Question: I tried some simple examples like the following one:
'''
<?xml version="1.0" encoding="ISO-8859-1" standalone="no"?>
<!DOCTYPE svg PUBLIC "-//W3C//DTD SVG 20010904//EN" "http://www.w3.org/TR/2001/REC-SVG-20010904/DTD/svg10.dtd">
<svg width="200" height="200" xmlns="http://www.w3.org/2000/svg" xmlns:xlink="http://www.w3.org/1999/xlink">
<defs>
<script type="text/javascript">
<![CDATA[
function test() {
var svgElement = document.documentElement;
var tnode = document.createTextNode('thx for the click');
var t = document.createElement('text');
t.setAttribute('x','20');
t.setAttribute('y','32');
t.setAttribute('class','ext');
t.setAttribute('id','text1');
t.appendChild(tnode);
svgElement.appendChild(t);
}
]]>
</script>
</defs>
<rect width="100" height="100" y="50" x="50" onclick="test();" />
</svg>
'''
This one shows a rectangle and if you click, test() gets executed (see running version <URL>. As I see on the DOM with Firebug, the new element gets actually appended:

But the error is - it does not get showed! Why does it get appended but not shown? I've spent so much time in this problem, but no idea.
I copied this example out of a SVG workshop and I tried it in Chrome and Firefox.
Please help :/
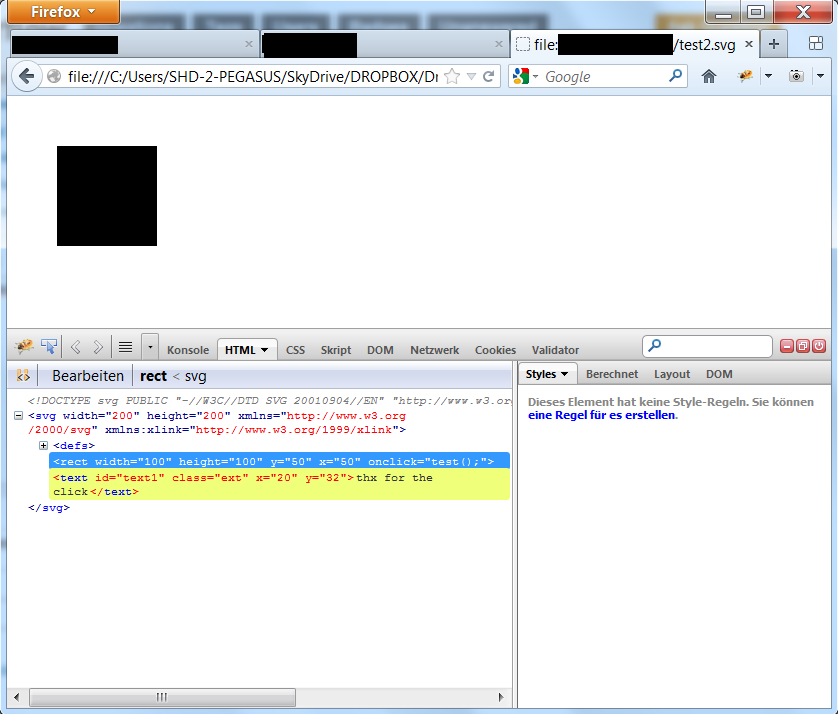
Answer: You need to create the element in the SVG namespace i.e.
'''
var t = document.createElementNS('http://www.w3.org/2000/svg', 'text');
'''